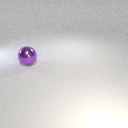
large purple metal sphere